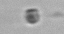
Label: nanoplankton_mix